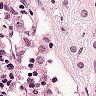
Metastatic tissue present: yes